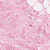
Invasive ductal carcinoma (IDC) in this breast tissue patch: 0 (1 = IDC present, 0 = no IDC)